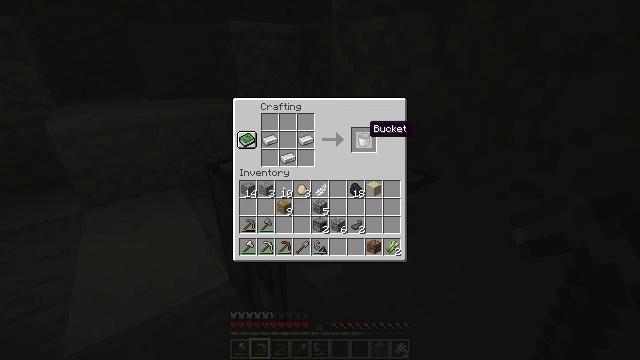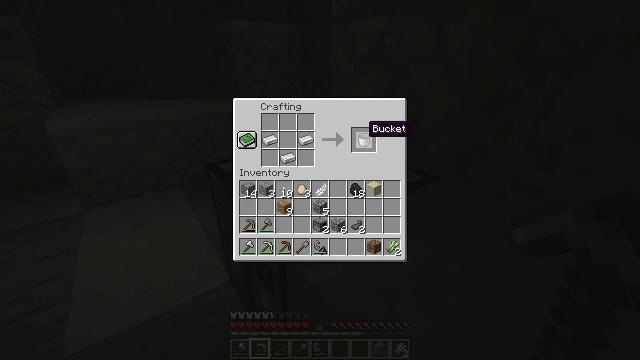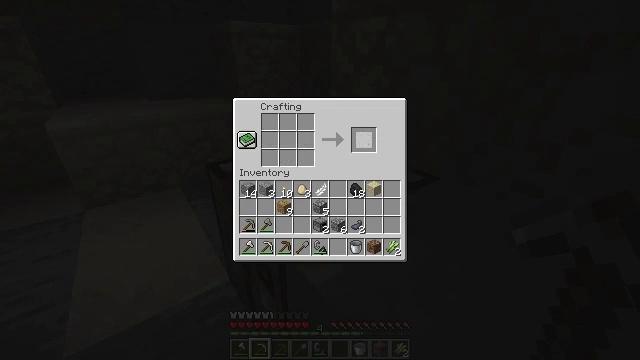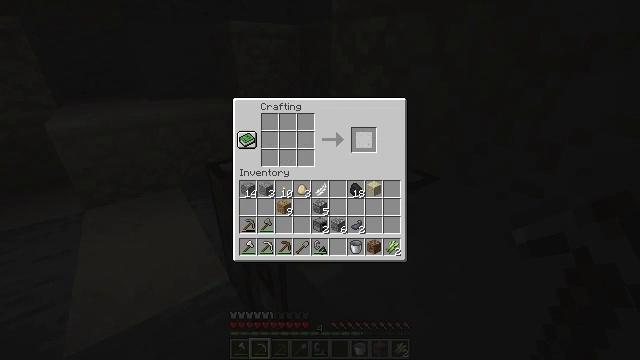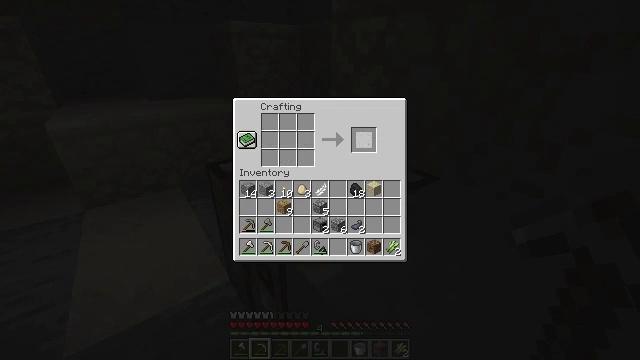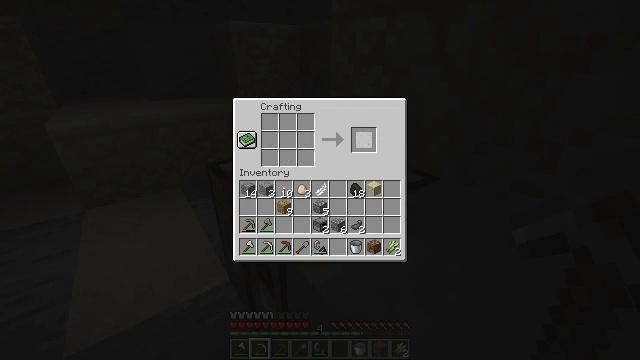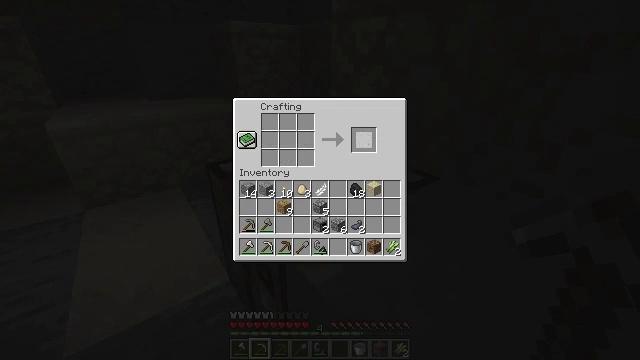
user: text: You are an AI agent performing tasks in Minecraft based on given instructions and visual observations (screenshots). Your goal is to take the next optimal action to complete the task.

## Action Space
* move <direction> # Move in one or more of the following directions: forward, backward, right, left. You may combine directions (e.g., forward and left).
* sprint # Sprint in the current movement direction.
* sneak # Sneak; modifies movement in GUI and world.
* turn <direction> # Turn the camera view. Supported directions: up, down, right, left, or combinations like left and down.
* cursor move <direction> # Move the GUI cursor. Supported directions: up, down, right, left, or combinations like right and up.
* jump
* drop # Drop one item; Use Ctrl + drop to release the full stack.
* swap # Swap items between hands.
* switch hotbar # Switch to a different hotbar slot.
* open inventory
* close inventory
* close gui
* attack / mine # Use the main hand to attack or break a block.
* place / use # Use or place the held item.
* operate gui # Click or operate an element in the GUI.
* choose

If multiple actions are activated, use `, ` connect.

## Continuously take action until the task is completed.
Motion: motion action
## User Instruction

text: Use iron ingots to craft a bucket.
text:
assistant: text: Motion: sneak
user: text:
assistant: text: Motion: sneak, operate gui
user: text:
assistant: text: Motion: sneak, operate gui
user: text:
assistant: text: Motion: sneak, operate gui
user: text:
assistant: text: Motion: sneak
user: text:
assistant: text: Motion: no_op
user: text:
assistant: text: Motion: no_op